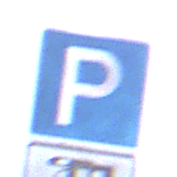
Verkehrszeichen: Parken
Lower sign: HinweisDurchSinnbild23
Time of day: MorningAfternoon
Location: Outdoor (Urban)
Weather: Overcast
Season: NotSpecified
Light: Natural